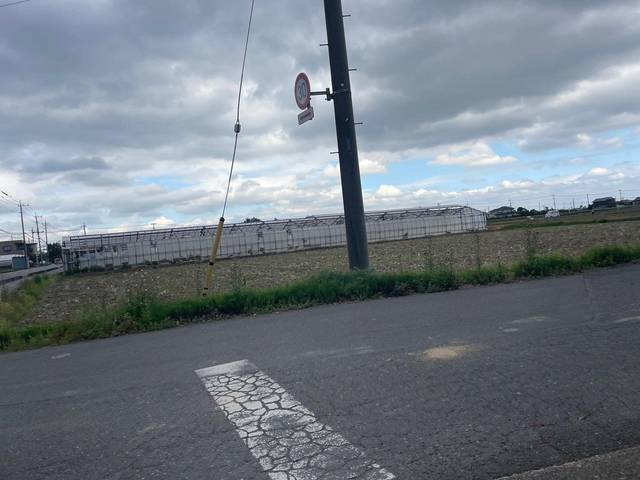
Region: Japan
Coordinates: 35.928, 139.515